Question: Hi tried to set up my environment to run QT 4.8.3 aimed at the GCC compiler (so reading the .a files) The problem is it is now throwing the errors:
'''
👎 error: cannot find -lQtGuid
👎 error: cannot find -lQtCored
collect2.exe👎 error: error: ld returned 1 exit status
'''
Maybe it can't find the core and gui dll's? My environment variables point to the 4.8.3 bin directory? Am I missing anything?

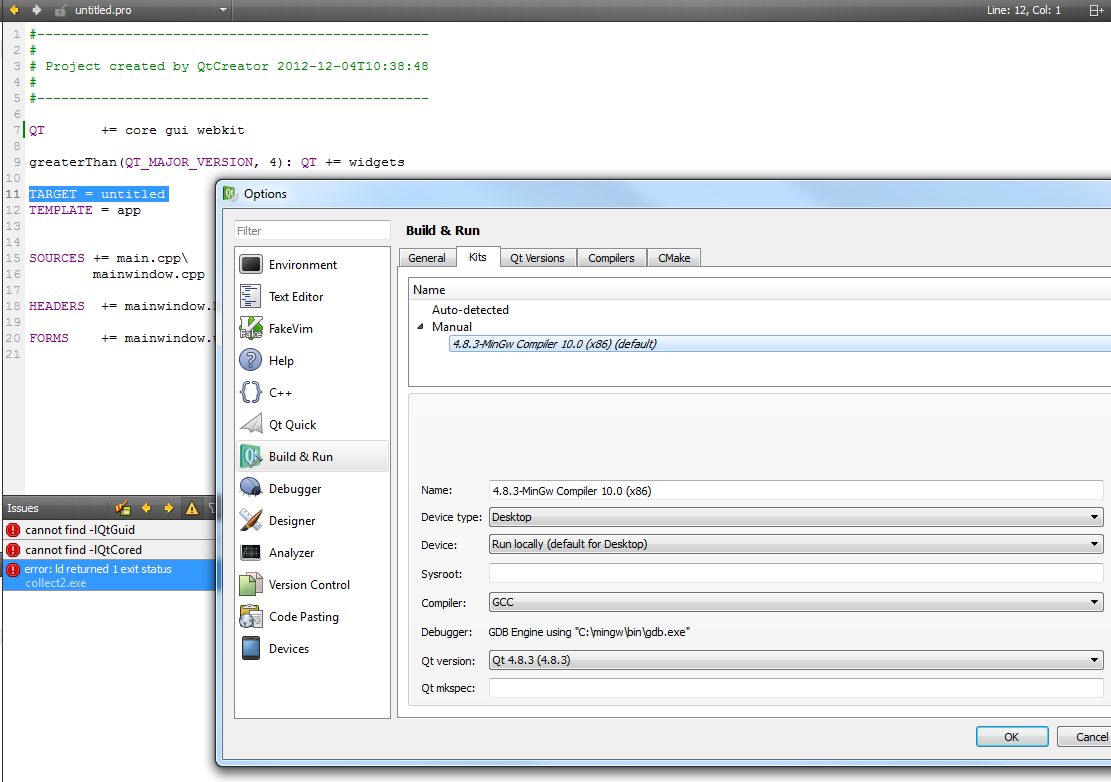
Answer: My project was set up with the msvc compiler when in fact I had configured Qt for mingw g++ so I switched it to the GCC compiler.